問題: AB=ACである二等辺三角形ABCと、DE=DEである直角二等辺三角形DEAがあります。∠ABC=∠BDA=∠DEC、BD=1、CE=2が成立しているとき、五角形ABDECの面積を求めてください。ただし、五角形ABDECは凸であり、この順で頂点が反時計回りに並んでいるものとします。
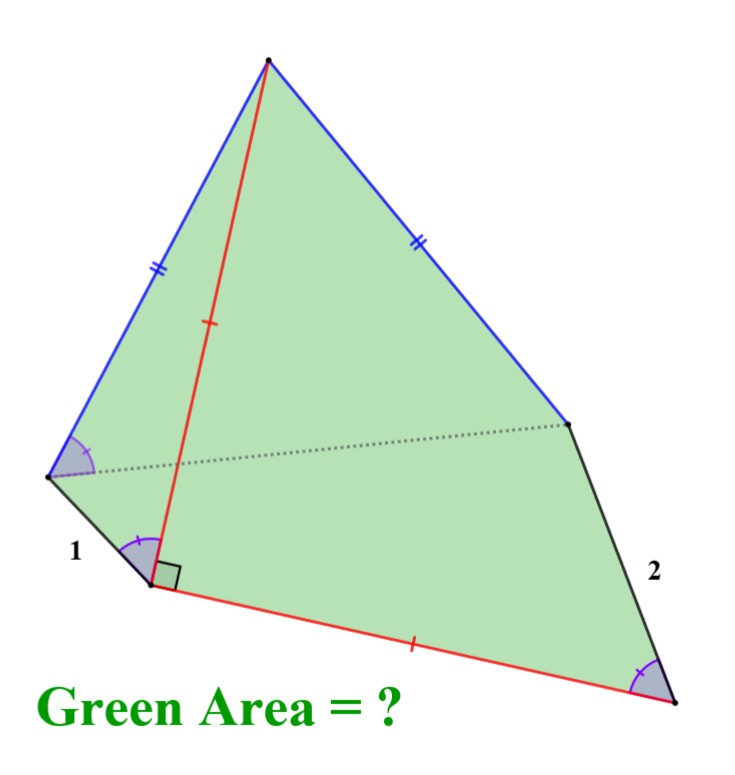
解答: 線分ABが線分ACと重なるように、三角形ABDを点Aを中心として回転させる。このときの点Dの移動先をFとする。このとき、四角形ABDCは円に内接することから3点D、C、Fは共線で、さらに∠DCE=90°である。線分DFの中点をMとすれば△ADM≡△AFM≡△DECであり、DC=AM=3なので、解答は9。
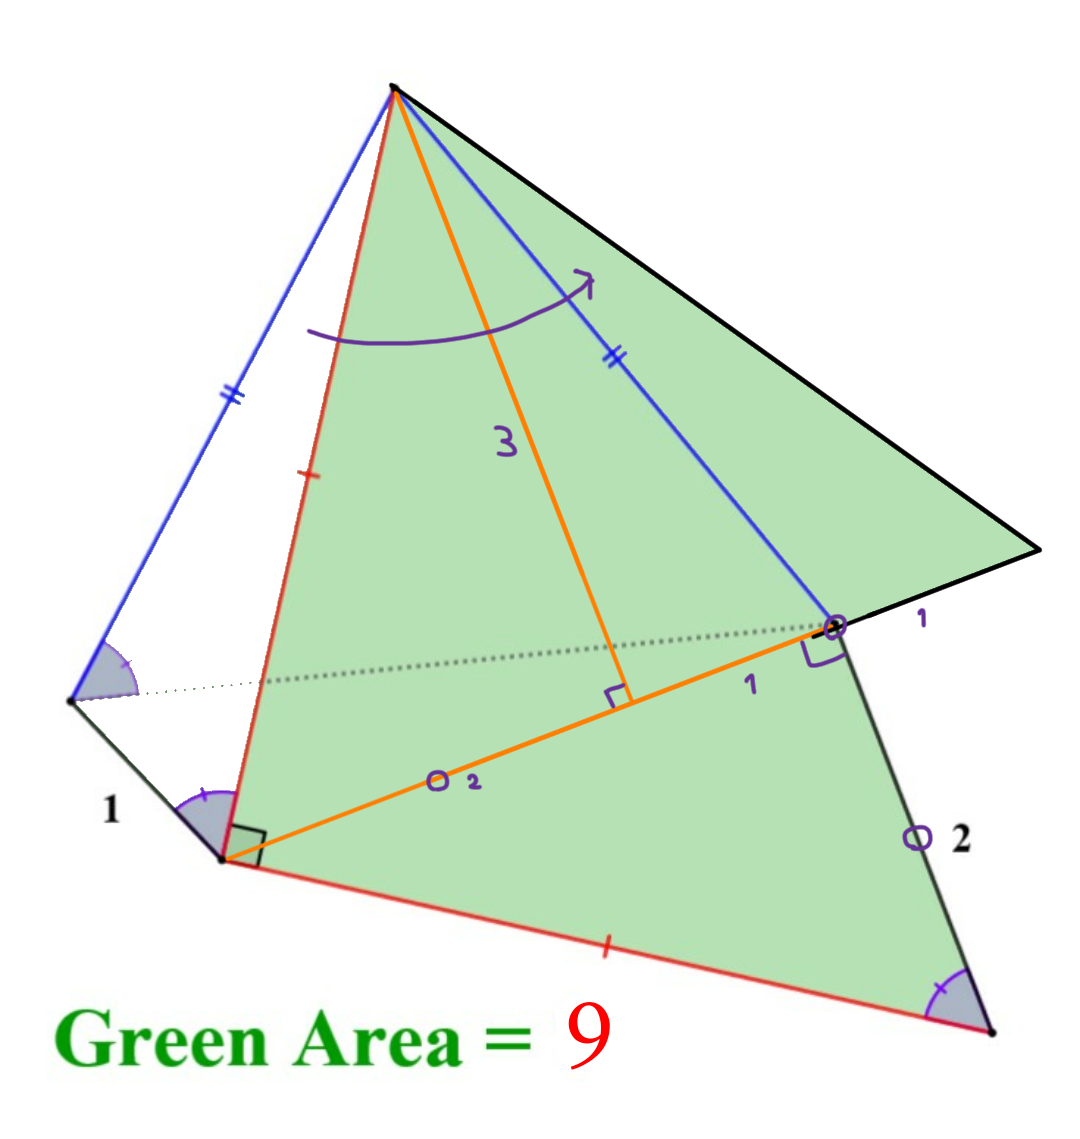
答え: 9
タグ: 等積変形